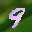
Label: 9